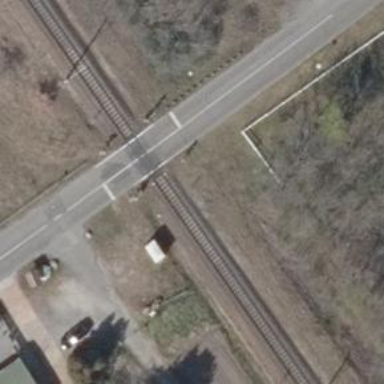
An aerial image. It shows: Level crossing with light signals and saltire markings.